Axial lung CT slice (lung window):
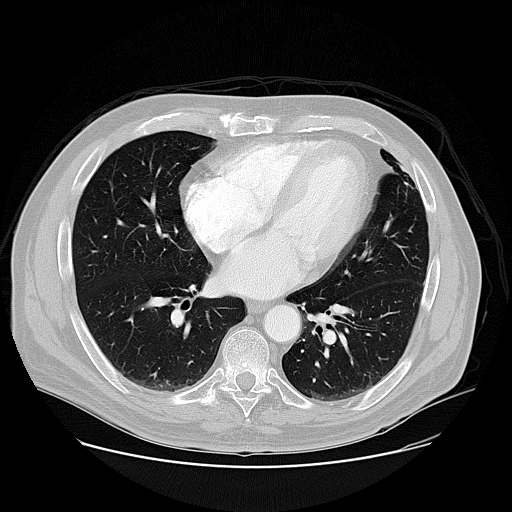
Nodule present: no